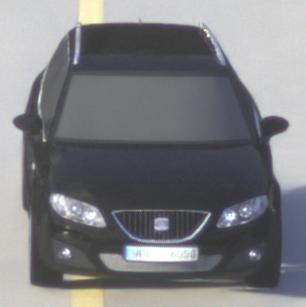
Make: SEAT
Model: Exeo ST 1.6
Detailed model: Exeo (3R) ST
Model produced from: 2010/05
Model produced until: 2010/08
Doors: 5
Color: black
Road condition: dry road
Daytime: morning or afternoon
Contrast: medium contrast